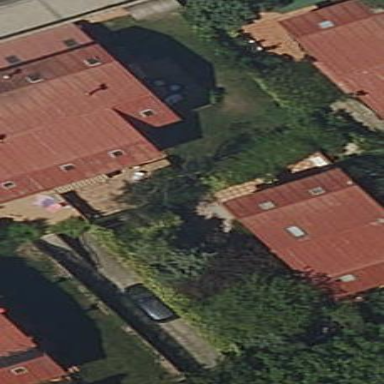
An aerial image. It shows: Terrace building.